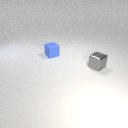
small gray metal cube in front of small blue rubber cube